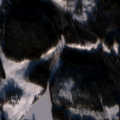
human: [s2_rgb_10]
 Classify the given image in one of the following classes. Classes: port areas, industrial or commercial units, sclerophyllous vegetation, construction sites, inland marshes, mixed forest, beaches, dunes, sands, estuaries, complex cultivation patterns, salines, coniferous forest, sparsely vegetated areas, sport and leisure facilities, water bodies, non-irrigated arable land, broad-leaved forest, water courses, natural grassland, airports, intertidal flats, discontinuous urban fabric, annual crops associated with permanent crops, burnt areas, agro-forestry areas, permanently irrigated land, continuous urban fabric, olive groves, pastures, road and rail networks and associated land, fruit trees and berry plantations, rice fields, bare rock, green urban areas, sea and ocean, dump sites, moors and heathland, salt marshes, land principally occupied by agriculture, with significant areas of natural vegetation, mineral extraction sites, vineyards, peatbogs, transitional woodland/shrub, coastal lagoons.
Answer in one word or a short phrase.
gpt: land principally occupied by agriculture, with significant areas of natural vegetation, coniferous forest, mixed forest, transitional woodland/shrub, water bodies